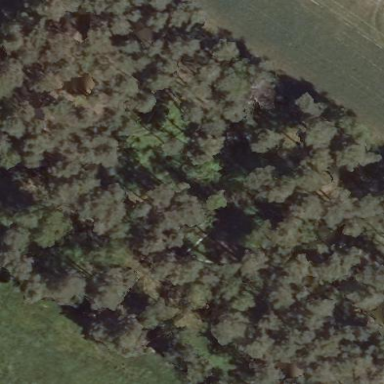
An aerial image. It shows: Forest area.